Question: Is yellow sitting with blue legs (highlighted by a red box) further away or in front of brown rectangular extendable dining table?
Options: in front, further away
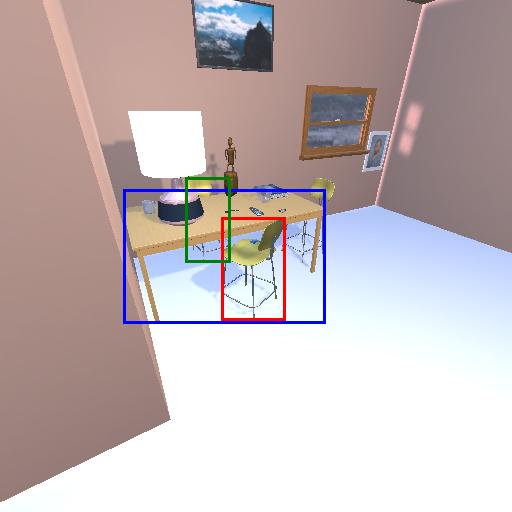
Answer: in front